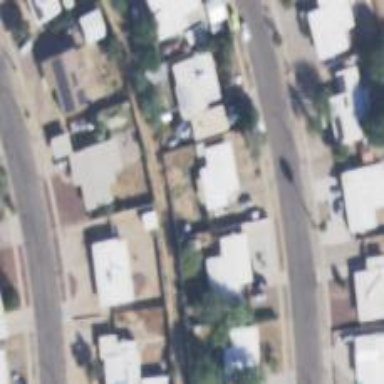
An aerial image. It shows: Alleyway designated as service road.